Question: In an algorithms course quite some years ago, I came across an interesting graph representation. It is basically a path matrix, but with extra information. Each cell 'Aij' contains the (possibly empty) list of vertices adjacent to 'i' that you can pass through to reach 'j'.
For example, the directed graph informally represented as:
(Z - X) (Z - Y) (X - W) (Y - W)
gets the following matrix:

When maintaining a matrix like this you have the advantage of knowing not only there is a path from 'i' to 'j', but all possible paths are.
But I can't for the life of me find any reference to this representation on the web. What's it called?
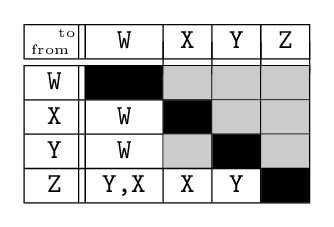
Answer: After a lot of searching and a hint from an old teacher, I came upon the <URL>. They store the 'next node' in the shortest path between 'i' and 'j' in the 'Aij' cell of what they call a:
In a <URL> by what appears to be a colleague of mine, it is called a:
in the same context. Granted, they are talking about storing the information of the shortest paths only. Of course, for that purpose it suffices to store only one node(-index) per cell. Neither of these sources is citing any scientific publication. But after searching for a long while, I strongly feel that the matrix representation from my original question was never officially named. So, I dub thee:
If anyone can cite a scientific publication that says otherwise, I'd still be happy to accept their answer over my own.